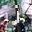
Label: 3